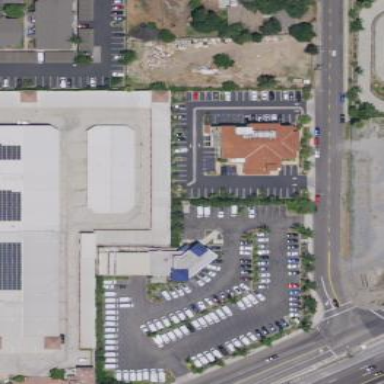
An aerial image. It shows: Shop that sells cars.